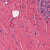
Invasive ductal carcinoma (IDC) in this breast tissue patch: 0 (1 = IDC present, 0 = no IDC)